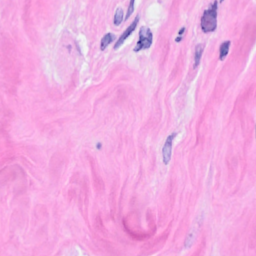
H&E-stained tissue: Breast